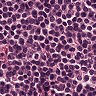
Metastatic tissue present: no